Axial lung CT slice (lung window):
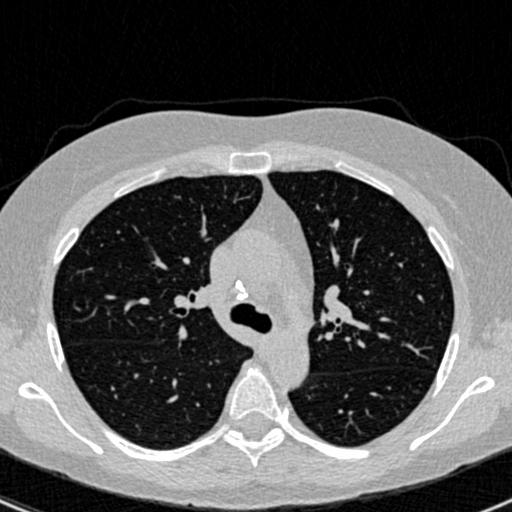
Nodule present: no